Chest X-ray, PA view. Patient: 60 years old, sex M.
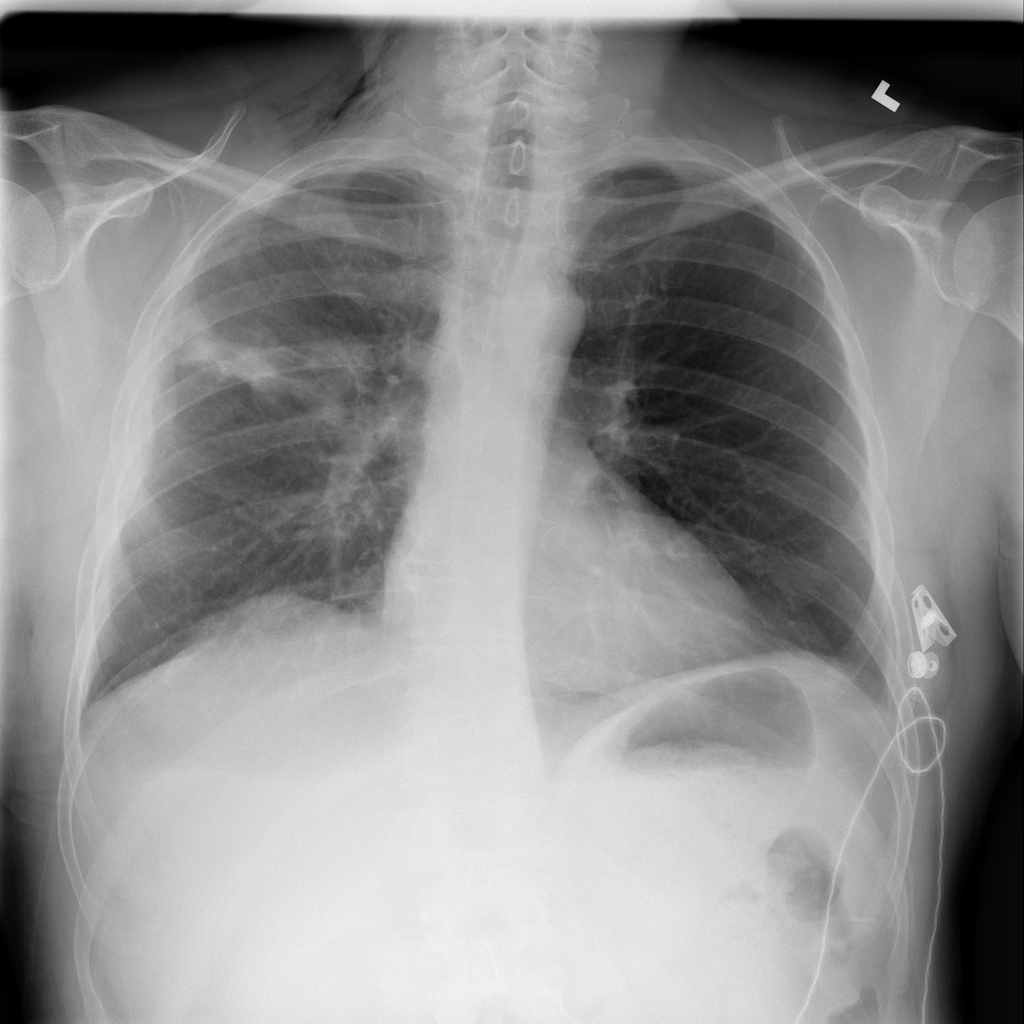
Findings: Effusion, Emphysema